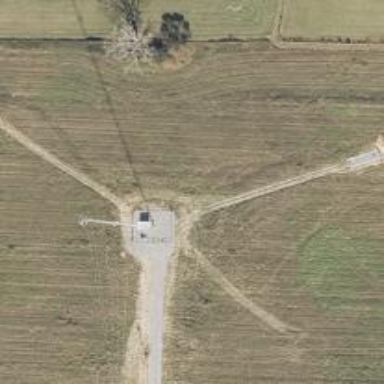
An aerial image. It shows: Communication mast tower.